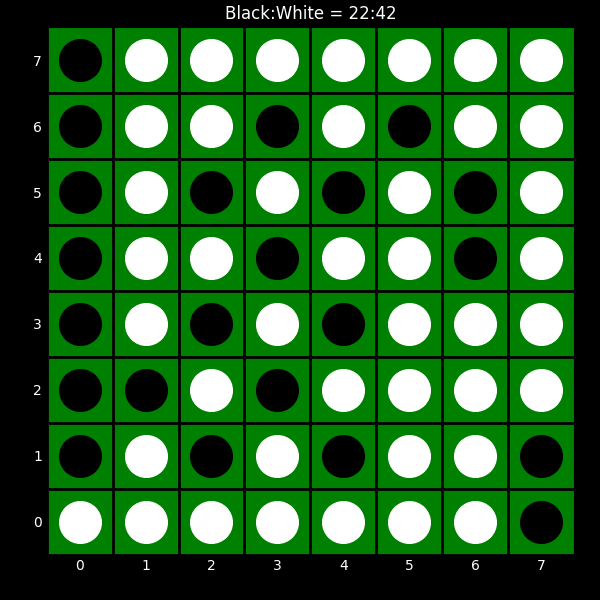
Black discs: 22
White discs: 42